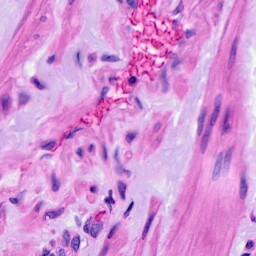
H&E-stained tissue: Ovarian